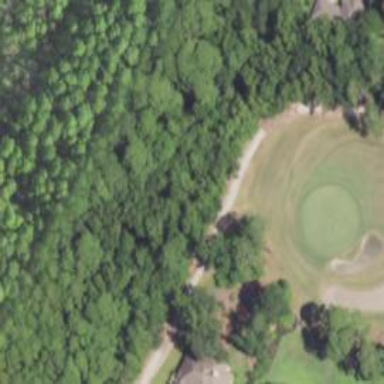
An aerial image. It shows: Path for both roads and golfers.